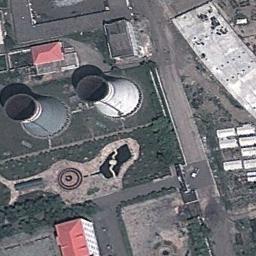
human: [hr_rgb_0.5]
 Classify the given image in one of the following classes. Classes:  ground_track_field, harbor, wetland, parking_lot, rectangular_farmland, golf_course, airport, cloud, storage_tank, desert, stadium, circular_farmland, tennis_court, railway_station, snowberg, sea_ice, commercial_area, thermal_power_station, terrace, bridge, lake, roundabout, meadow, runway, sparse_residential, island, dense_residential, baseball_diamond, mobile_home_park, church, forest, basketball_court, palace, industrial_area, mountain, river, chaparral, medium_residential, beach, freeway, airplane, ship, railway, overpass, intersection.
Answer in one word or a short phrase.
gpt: thermal_power_station